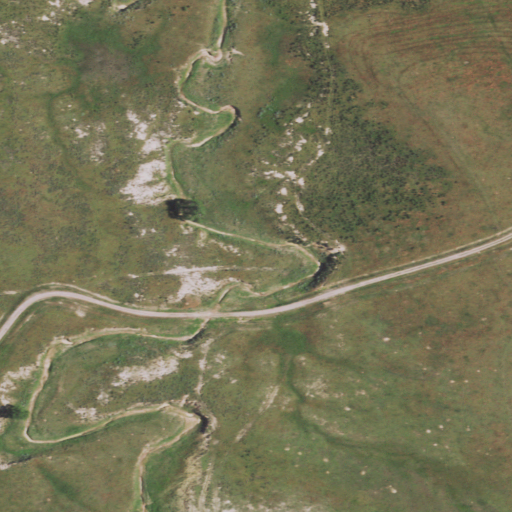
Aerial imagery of valley in Wyoming named Hansen Draw containing grassland and shrub